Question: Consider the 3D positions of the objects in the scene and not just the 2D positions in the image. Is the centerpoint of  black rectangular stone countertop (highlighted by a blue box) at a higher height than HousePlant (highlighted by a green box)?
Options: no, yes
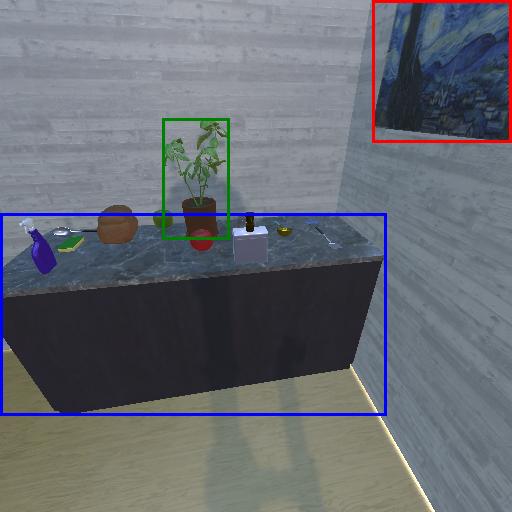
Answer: no